Question: I am running a forum on phpBB which is updated to the latest version (3.0.11) and in the past I had used reCAPTCHA as a spambot countermeasure. Unfortunately even with that on, I am getting tons of spam fake accounts, a problem which has caused some problems sometimes.
Through googleing I found out that a lot of people were suggesting I used the "Custom Registration Question" as more reliable solution. Although I can create and edit those questions, whenever I change the settings to any other form of countermeasure than reCAPTCHA, I am getting this error:

So for the time being I keep using the reCAPTCHA to keep my forum functional.
Anyone has any idea or any suggestion of what might be the issue or how can I fix it? I tried so far reuploading the ucp_register.php and .html from a clean install but still, I had the same issue. So I don't know what else to do...
Any help would be very much appreciated!
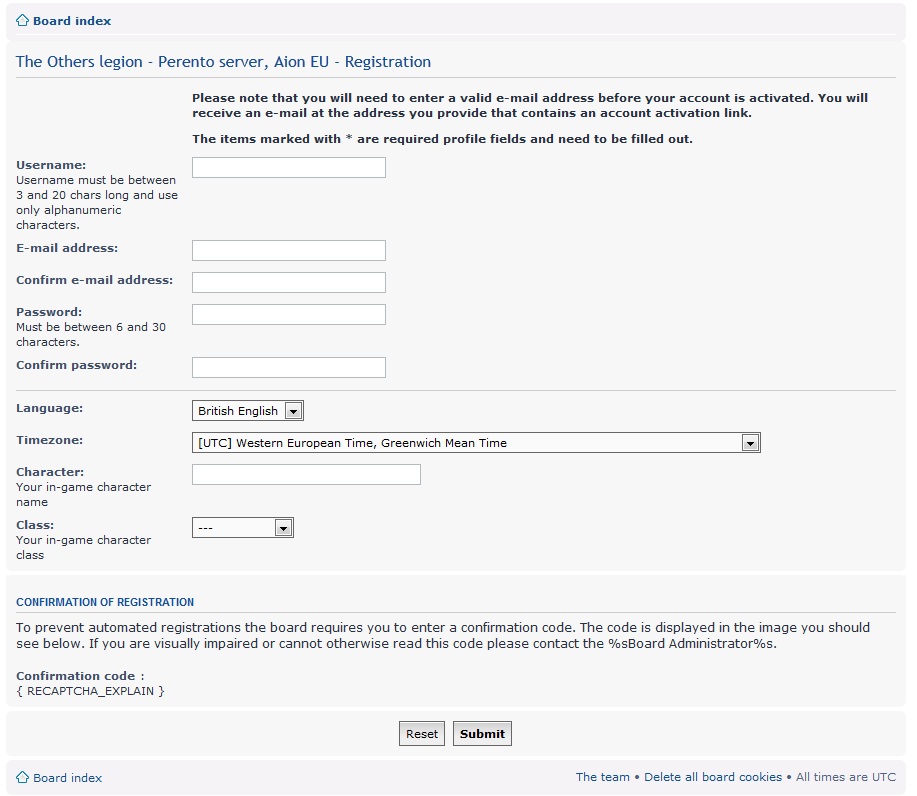
Answer: I'm freelancing on phpBB forums, and I'd advise you to try <URL>. User has to complete small jigsaw puzzle with 2-4 pieces. I've already tried it on many boards and it helps a lot. Of course it won't help if some user is spamming, but it throws away all spambots.